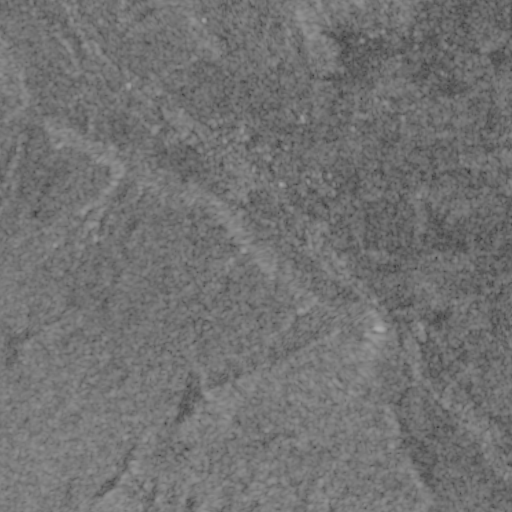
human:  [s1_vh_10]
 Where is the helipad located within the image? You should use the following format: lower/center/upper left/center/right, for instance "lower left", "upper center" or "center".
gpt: The helipad is located in the upper center of the image.
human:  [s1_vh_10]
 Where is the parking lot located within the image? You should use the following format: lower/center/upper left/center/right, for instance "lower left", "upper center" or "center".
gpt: The parking lot is located in the upper center of the image.
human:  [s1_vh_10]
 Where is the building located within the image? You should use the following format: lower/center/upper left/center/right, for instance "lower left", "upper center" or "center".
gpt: The building is located in the upper center of the image.
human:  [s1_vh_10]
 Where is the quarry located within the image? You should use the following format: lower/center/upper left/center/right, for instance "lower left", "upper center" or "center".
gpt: There is no quarry in the image.

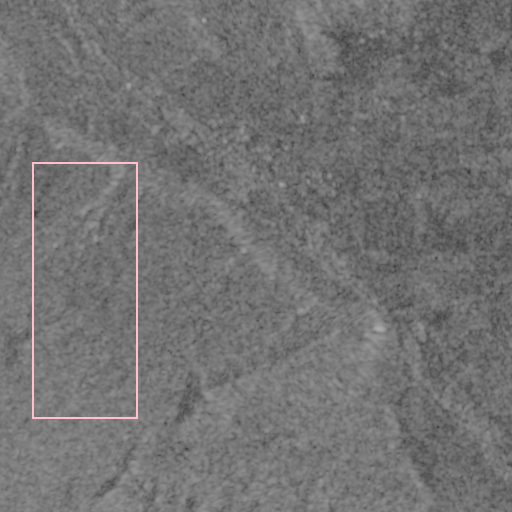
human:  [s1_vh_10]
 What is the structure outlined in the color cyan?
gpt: There is no cyan outline.
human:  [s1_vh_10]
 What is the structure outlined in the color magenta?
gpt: There is no structure outlined in magenta.